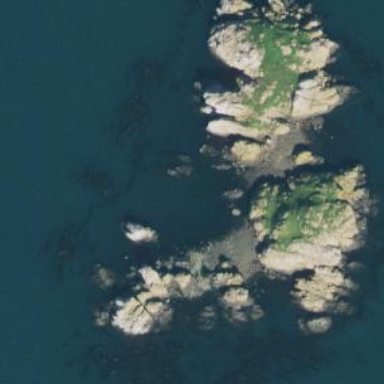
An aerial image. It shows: Islet along the natural coastline.